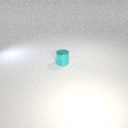
small cyan metal cylinder